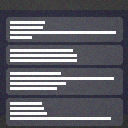
Screen state: on